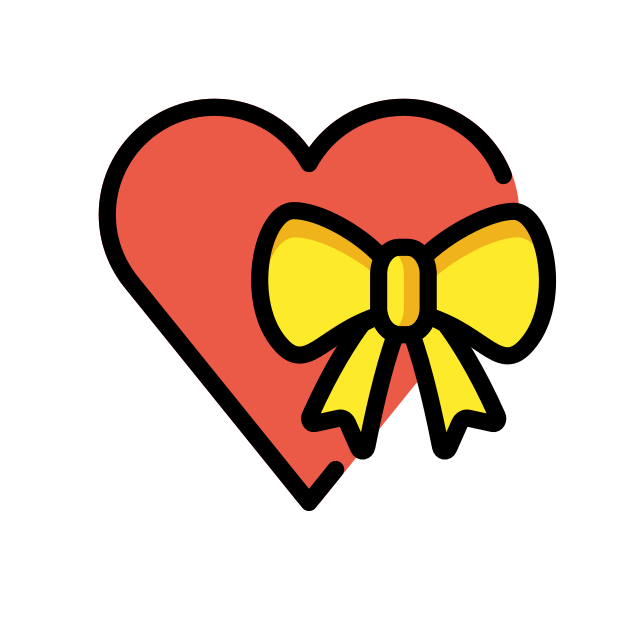
Emoji: 💝
Name: heart with ribbon
Unicode: 0x1f49d